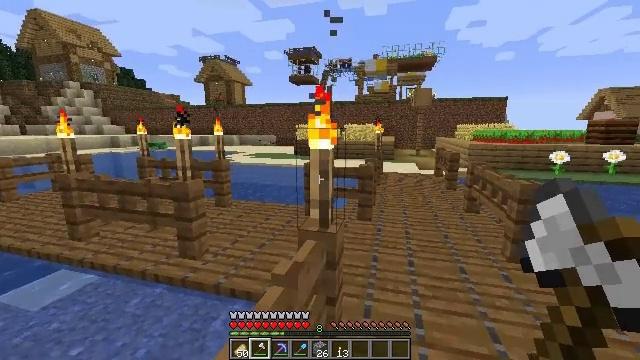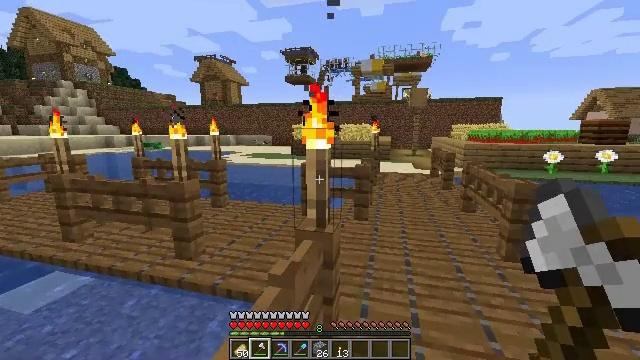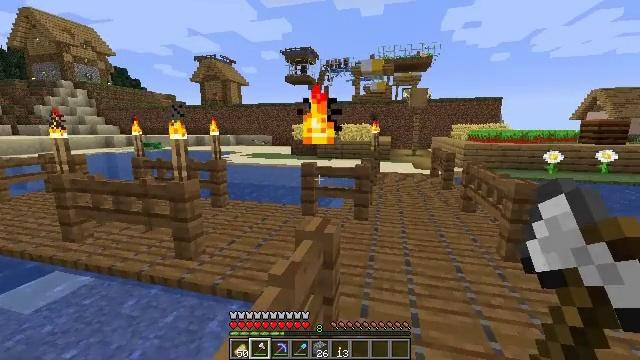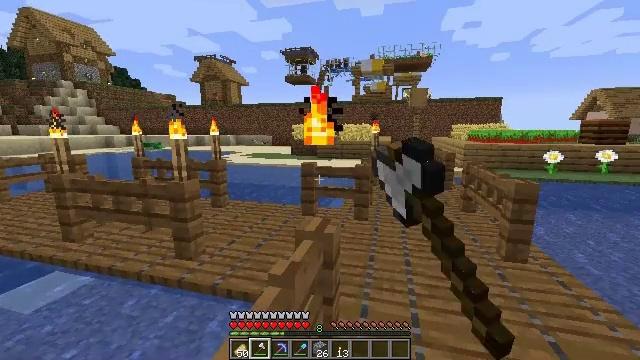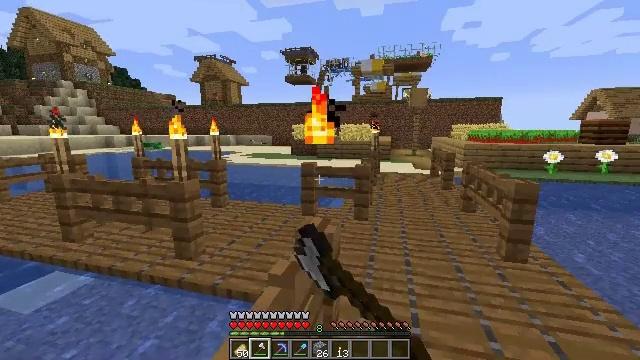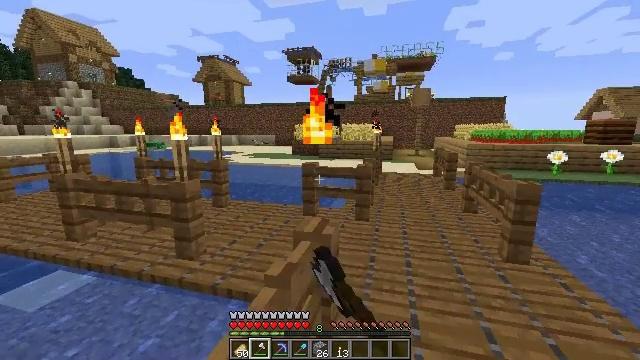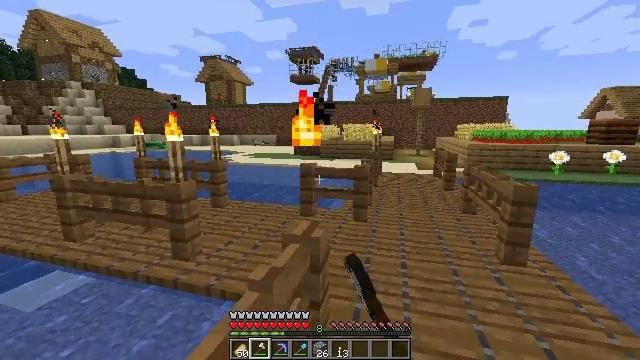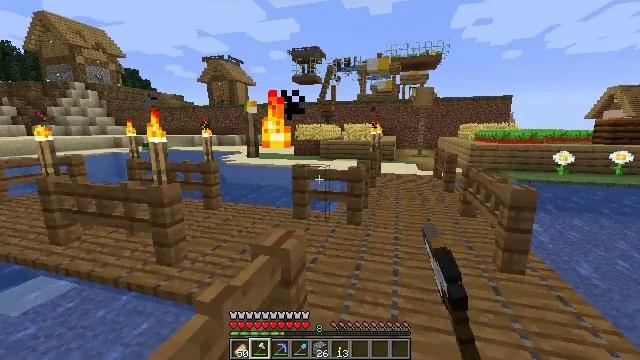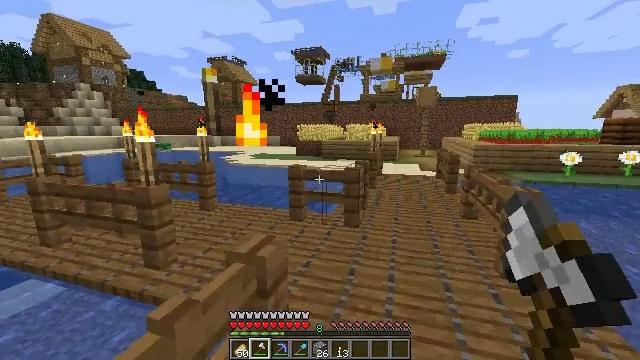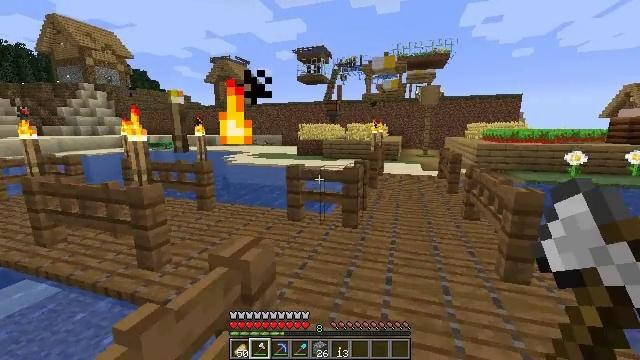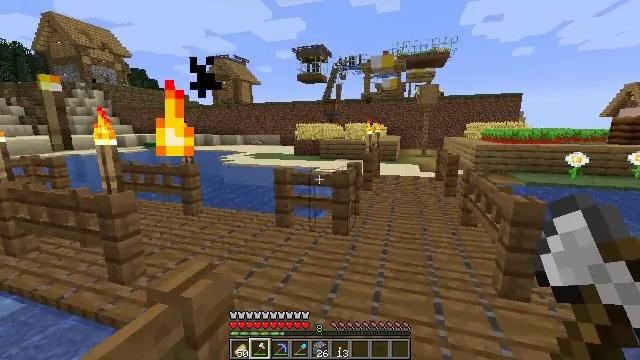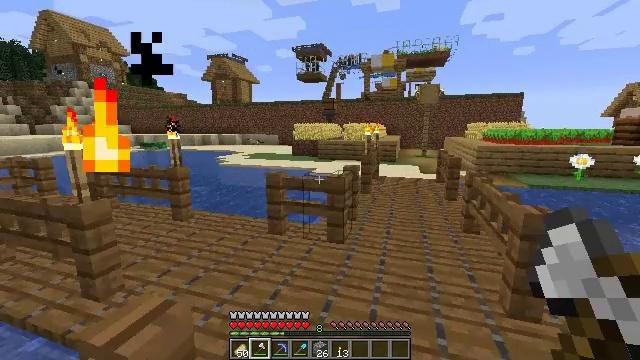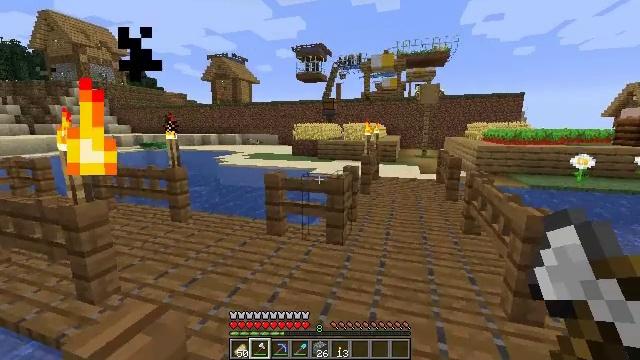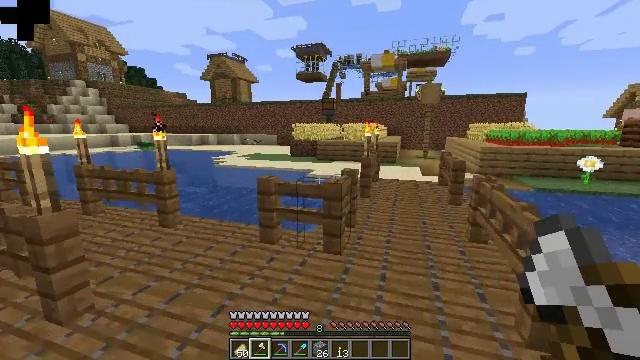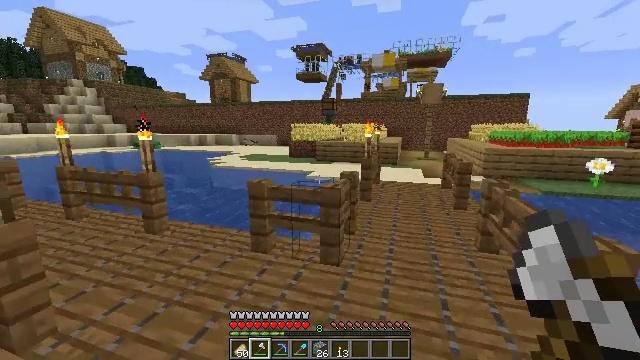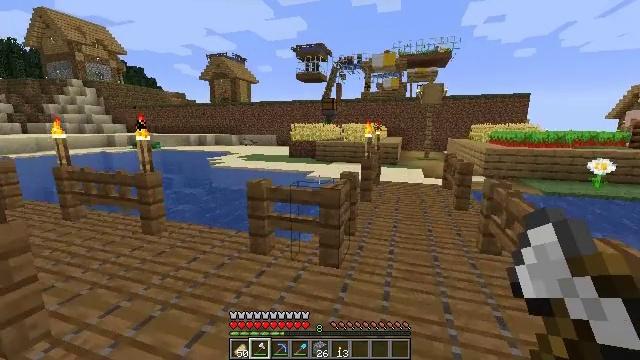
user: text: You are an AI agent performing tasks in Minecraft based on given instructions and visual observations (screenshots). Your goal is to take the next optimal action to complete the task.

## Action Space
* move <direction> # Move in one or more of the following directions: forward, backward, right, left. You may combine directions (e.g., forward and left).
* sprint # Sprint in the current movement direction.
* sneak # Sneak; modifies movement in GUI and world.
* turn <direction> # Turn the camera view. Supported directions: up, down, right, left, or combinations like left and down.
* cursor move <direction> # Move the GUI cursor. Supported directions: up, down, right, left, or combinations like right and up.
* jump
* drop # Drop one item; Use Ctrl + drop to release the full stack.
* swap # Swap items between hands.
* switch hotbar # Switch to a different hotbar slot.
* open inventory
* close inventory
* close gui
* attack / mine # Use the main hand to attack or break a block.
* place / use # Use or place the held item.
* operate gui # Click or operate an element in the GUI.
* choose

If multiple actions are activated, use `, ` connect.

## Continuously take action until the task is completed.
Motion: motion action
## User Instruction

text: Gather the torch from its position.
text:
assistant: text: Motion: no_op
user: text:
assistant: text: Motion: attack / mine
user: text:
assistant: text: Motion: attack / mine
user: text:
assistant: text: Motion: attack / mine
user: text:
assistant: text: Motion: move right
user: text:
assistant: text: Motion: move forward and move right
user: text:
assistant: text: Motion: move forward and move right
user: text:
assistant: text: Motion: move forward and move right
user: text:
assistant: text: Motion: move forward and move right
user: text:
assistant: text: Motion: move forward
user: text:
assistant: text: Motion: move forward
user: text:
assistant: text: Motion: move forward
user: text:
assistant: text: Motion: move forward
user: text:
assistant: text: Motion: move forward
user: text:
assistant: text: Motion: move forward
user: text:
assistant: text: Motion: move forward, turn right
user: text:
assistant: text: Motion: move forward, turn right
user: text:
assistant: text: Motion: move forward, turn right
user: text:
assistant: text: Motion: move forward, turn right
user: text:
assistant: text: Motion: move forward, turn right
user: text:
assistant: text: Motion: move forward, turn right
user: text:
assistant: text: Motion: move forward, sprint, turn right
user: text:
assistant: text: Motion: move forward, sprint
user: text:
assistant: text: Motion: move forward, sprint
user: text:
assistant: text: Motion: move forward, sprint
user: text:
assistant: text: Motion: move forward
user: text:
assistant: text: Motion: move forward
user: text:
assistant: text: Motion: move forward and move right
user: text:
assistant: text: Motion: move forward and move right
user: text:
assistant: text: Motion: move forward and move right, turn left